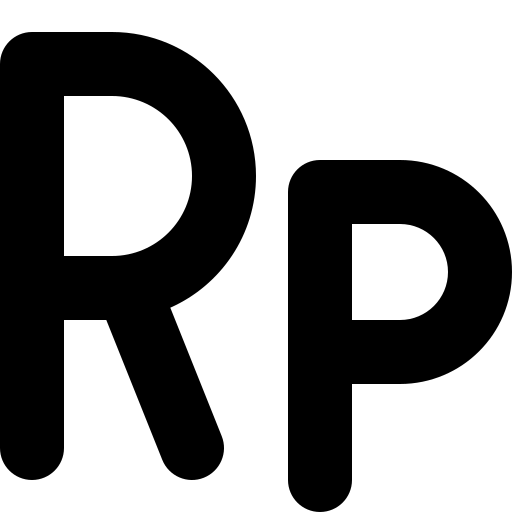
Tags: icon, FontAwesome, fa-icon, solid, rupiah, sign